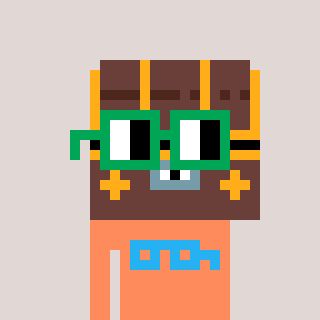
a pixel art character with square green glasses, a treasure chest-shaped head and a peachy-colored body on a warm background